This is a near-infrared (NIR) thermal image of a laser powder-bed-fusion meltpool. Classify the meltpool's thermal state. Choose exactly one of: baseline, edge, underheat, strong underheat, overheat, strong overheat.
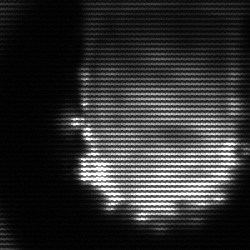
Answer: baseline